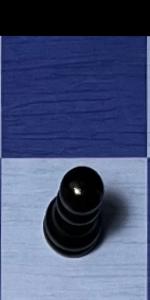
Label: Pawn_Black